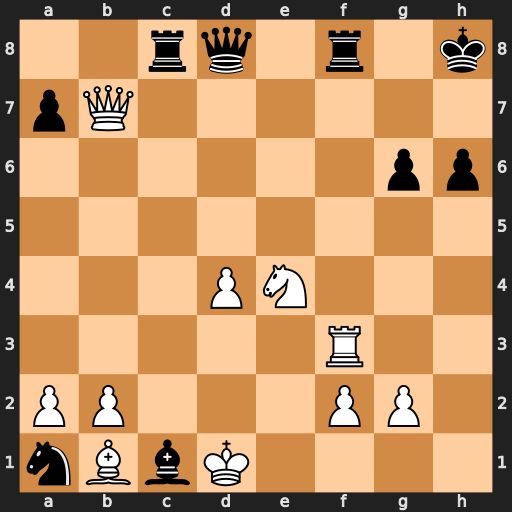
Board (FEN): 2rq1r1k/pQ6/6pp/8/3PN3/5R2/PP3PP1/nBbK4
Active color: w
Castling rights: -
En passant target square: -
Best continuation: Rxf8+ Qxf8 Nf6 Qxf6 Qxc8+